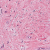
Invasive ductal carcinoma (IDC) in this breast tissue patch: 0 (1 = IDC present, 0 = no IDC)